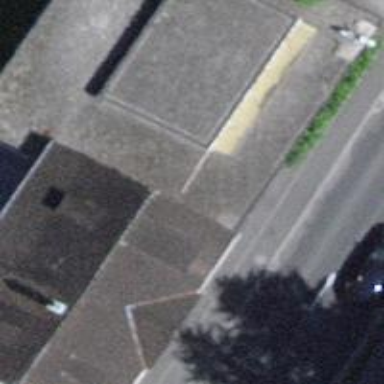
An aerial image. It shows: Bar.